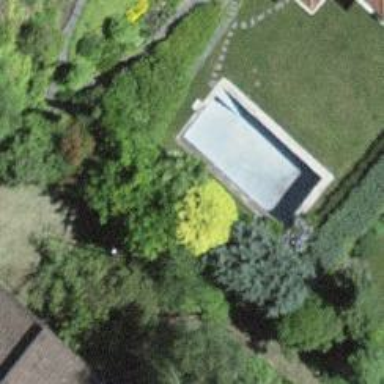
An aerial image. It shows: Swimming pool located in leisure land.